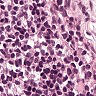
Metastatic tissue present: no